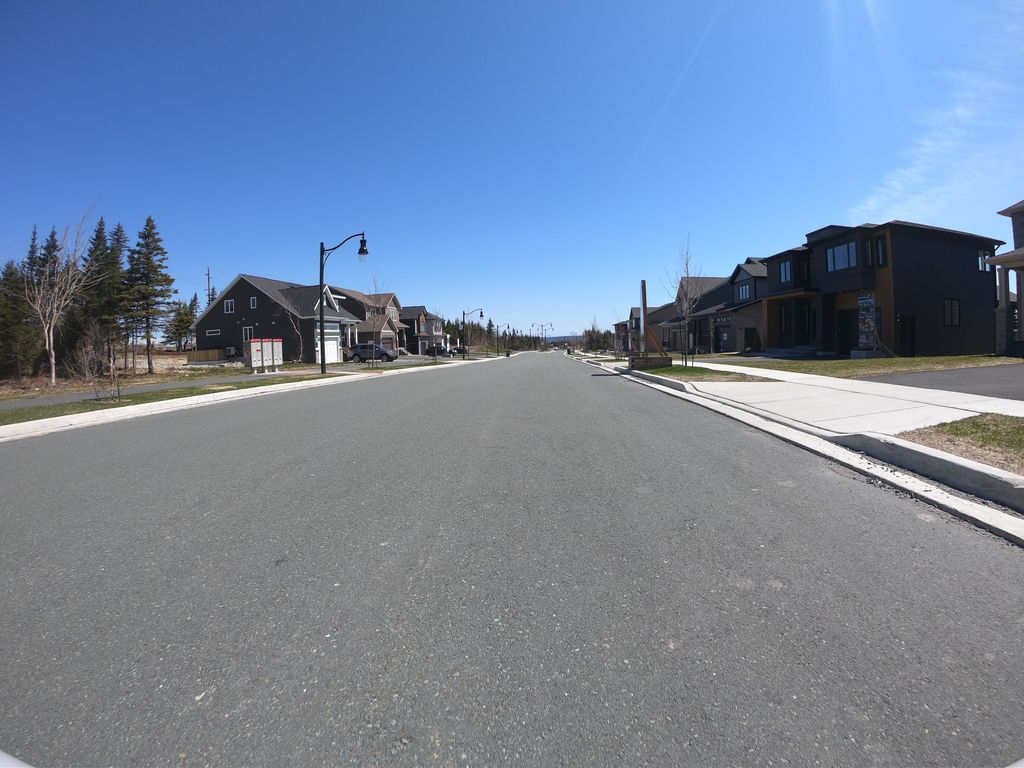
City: st_johns